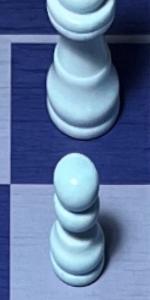
Label: Pawn_White